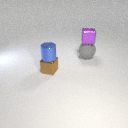
small brown metal cube in front of large gray rubber sphere